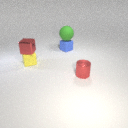
small red metal cylinder in front of small yellow rubber cube